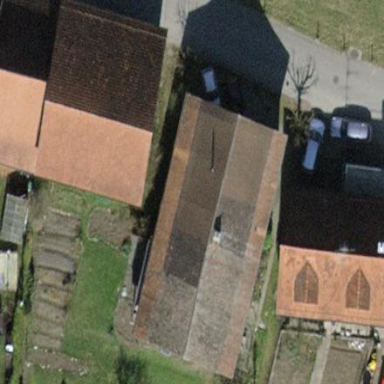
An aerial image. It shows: Farm building with gabled roof.